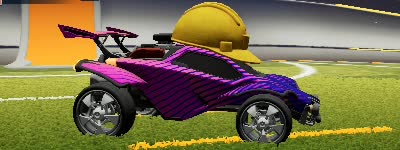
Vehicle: octane